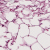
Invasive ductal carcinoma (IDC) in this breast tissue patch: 0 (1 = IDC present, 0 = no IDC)